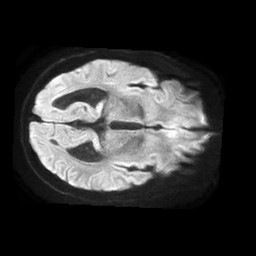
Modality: TRACE
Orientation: axial
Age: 50
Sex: male
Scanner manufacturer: philips
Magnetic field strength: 1.5 T
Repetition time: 4.6 s
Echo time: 0.08631 s